Question: I have a Qt project in Qt Creator. I have a 'qrc' file with the QMLs registered and everything works. However for some reason the "projects" view of Qt Creator doesn't show the QML folder (screenshot attached) like it does for any example project.
I'm just curious. Why does QML folder not show in my project but it shows up for the example projects?

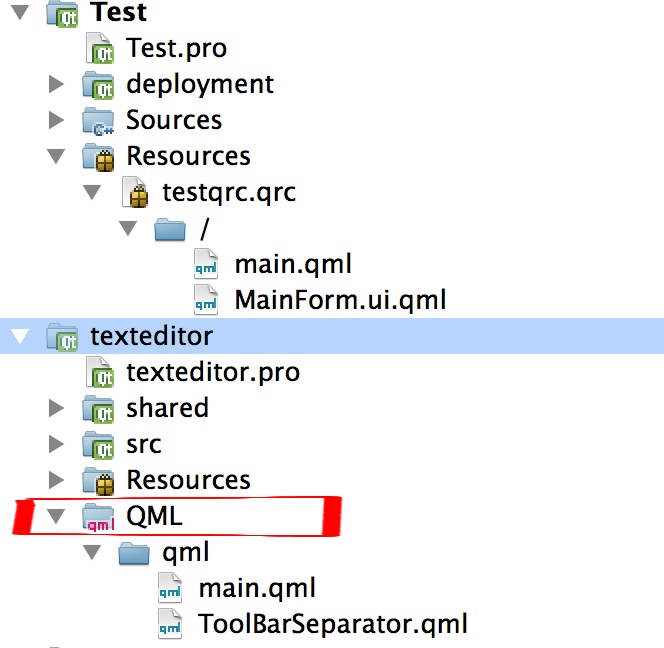
Answer: You need to add them to your .pro file (if I'm not wrong it's enough to append them to 'DISTFILES').